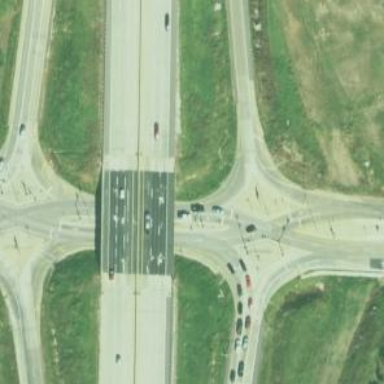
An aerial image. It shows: Motorway link at Diverging Diamond Interchange (DDI).